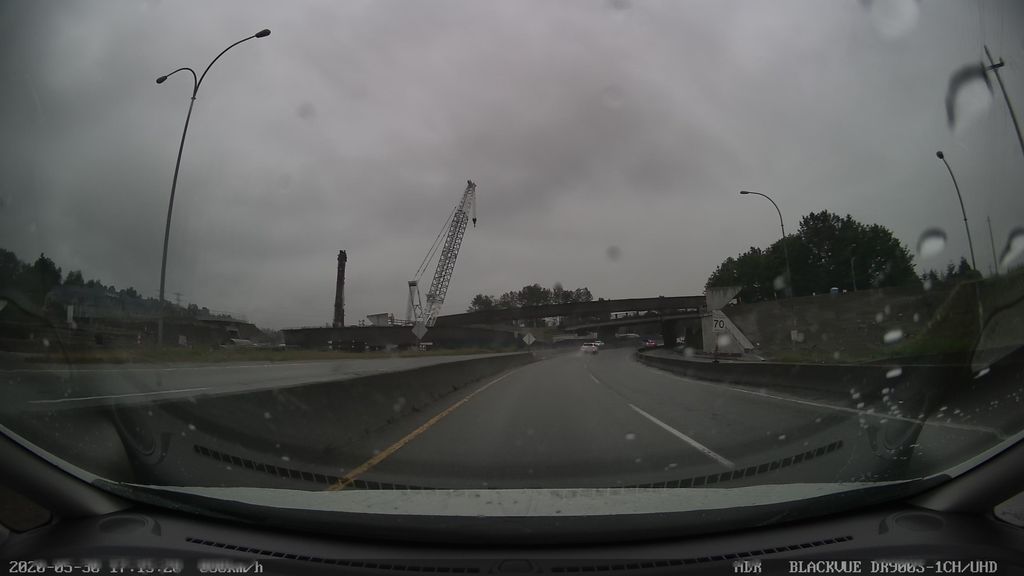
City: vancouver